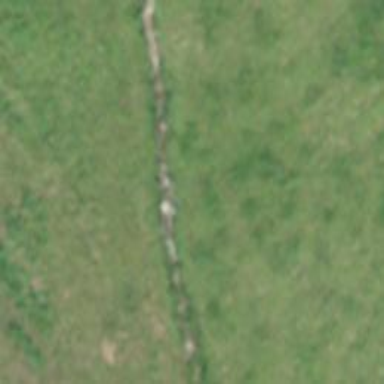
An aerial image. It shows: Wall made of dry stone.